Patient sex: M
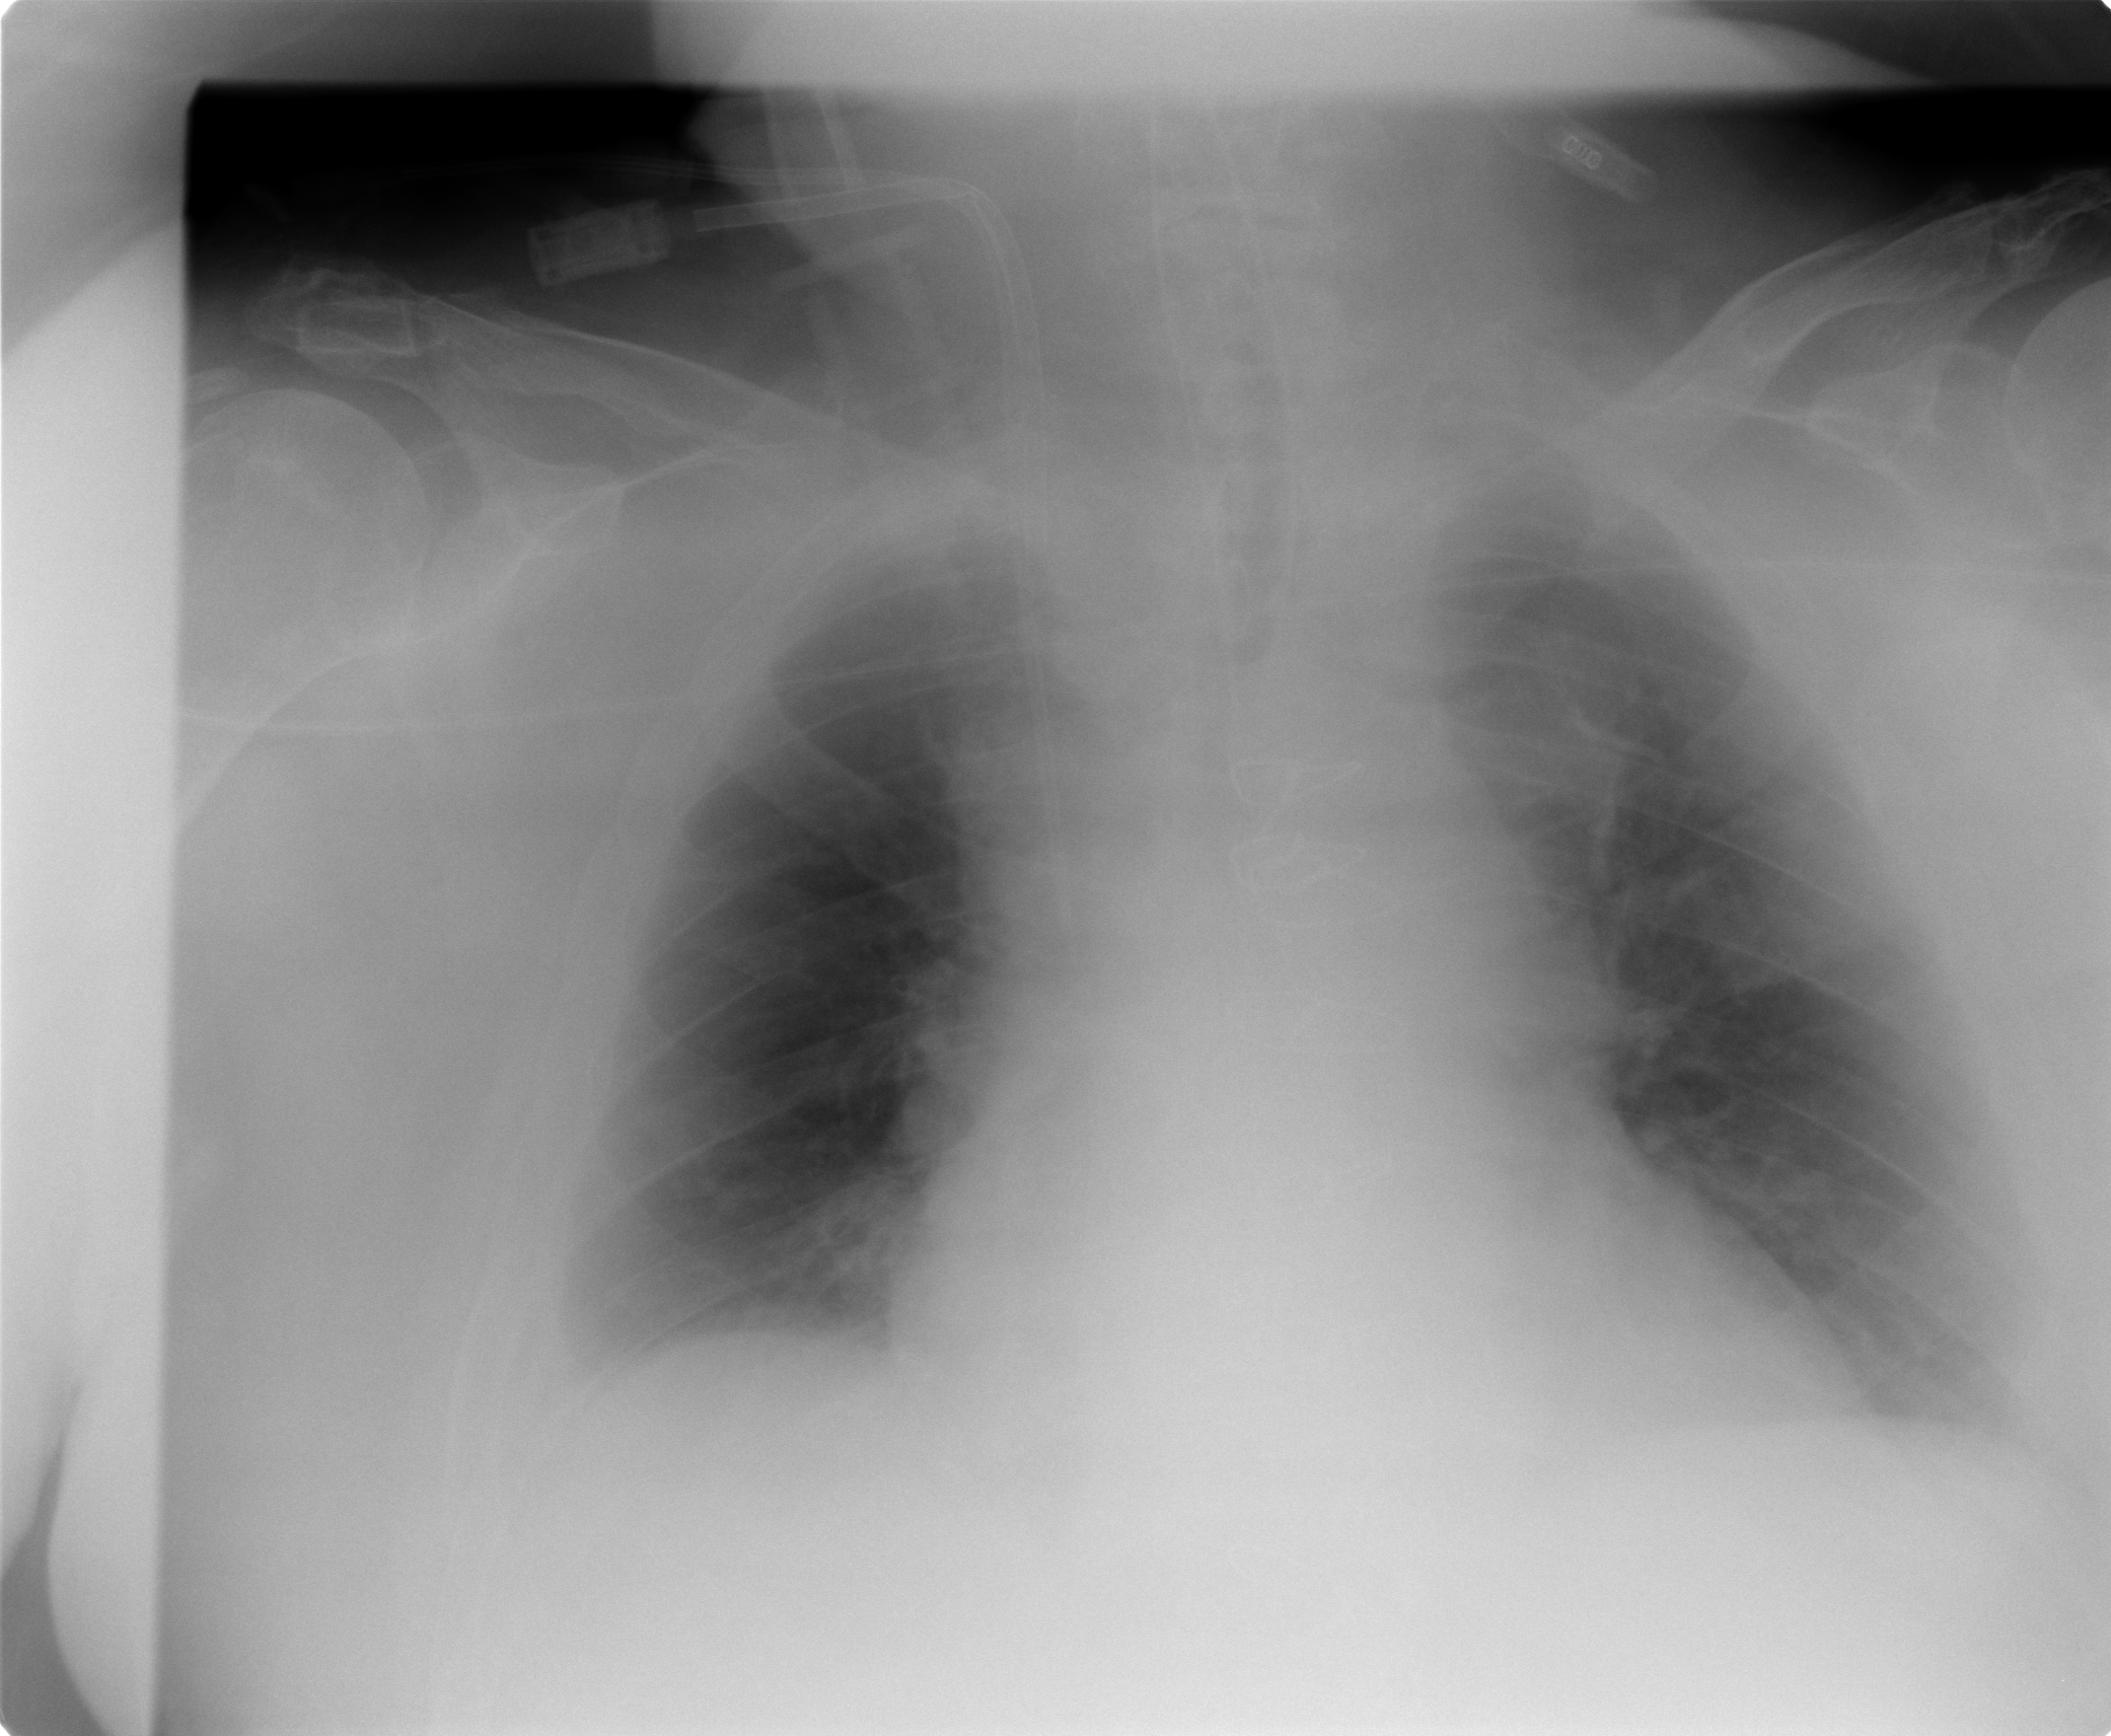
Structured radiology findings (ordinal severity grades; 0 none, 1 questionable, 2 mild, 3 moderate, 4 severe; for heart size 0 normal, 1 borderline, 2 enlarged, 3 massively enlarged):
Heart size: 2
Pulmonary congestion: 1
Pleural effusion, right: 0
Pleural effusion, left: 0
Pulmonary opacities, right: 0
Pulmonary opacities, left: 0
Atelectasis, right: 1
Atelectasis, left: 1